Question: See this picture
How can this be possible? I clearly create the object, why Xcode shows '0x000000'?
The property itself is defined like this
'''
@property (nonatomic, strong) IndicatorsOnChartViewController
*IndicatorsOnChartController;
'''
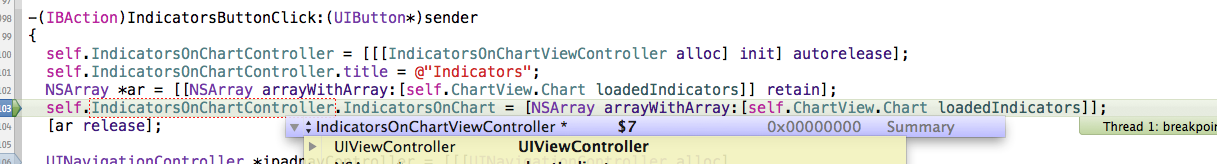
Answer: Sounds like you might be running into a bug Xcode 4.3.x has with the LLDB debugger not showing proper values. Until there's a fix, you could resort to using the GDB debugger, by editing the scheme for your executables as shown: